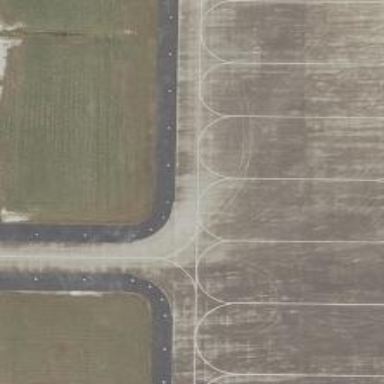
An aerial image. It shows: Image of taxiway at airport.